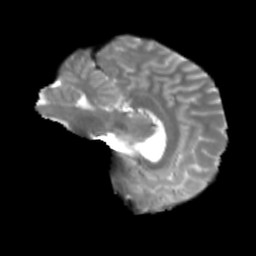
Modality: T2w
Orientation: sagittal
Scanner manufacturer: siemens
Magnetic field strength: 3 T
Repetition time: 4 s
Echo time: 0.0594 s